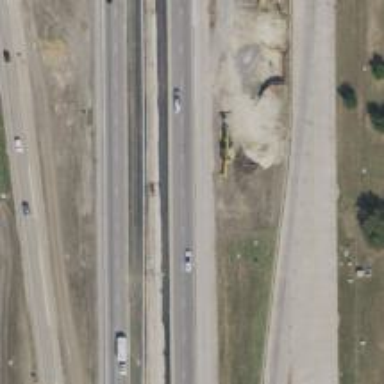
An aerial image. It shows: Asphalt motorway.